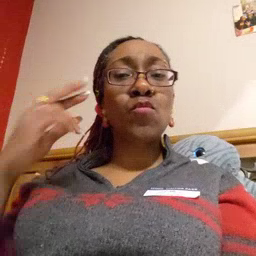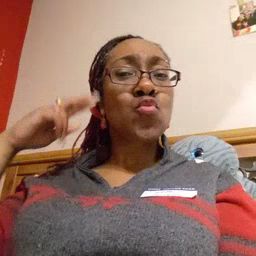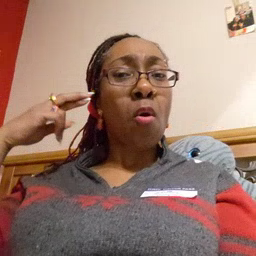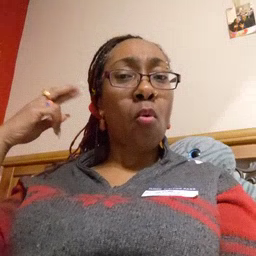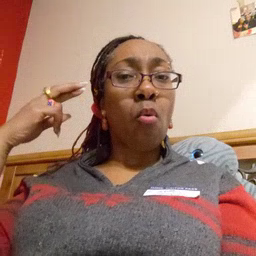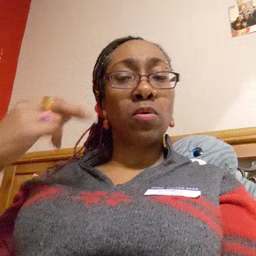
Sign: radio